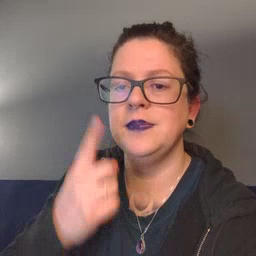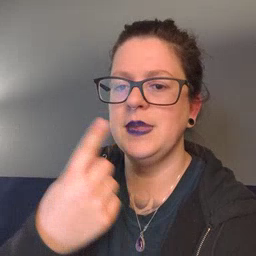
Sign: mouth